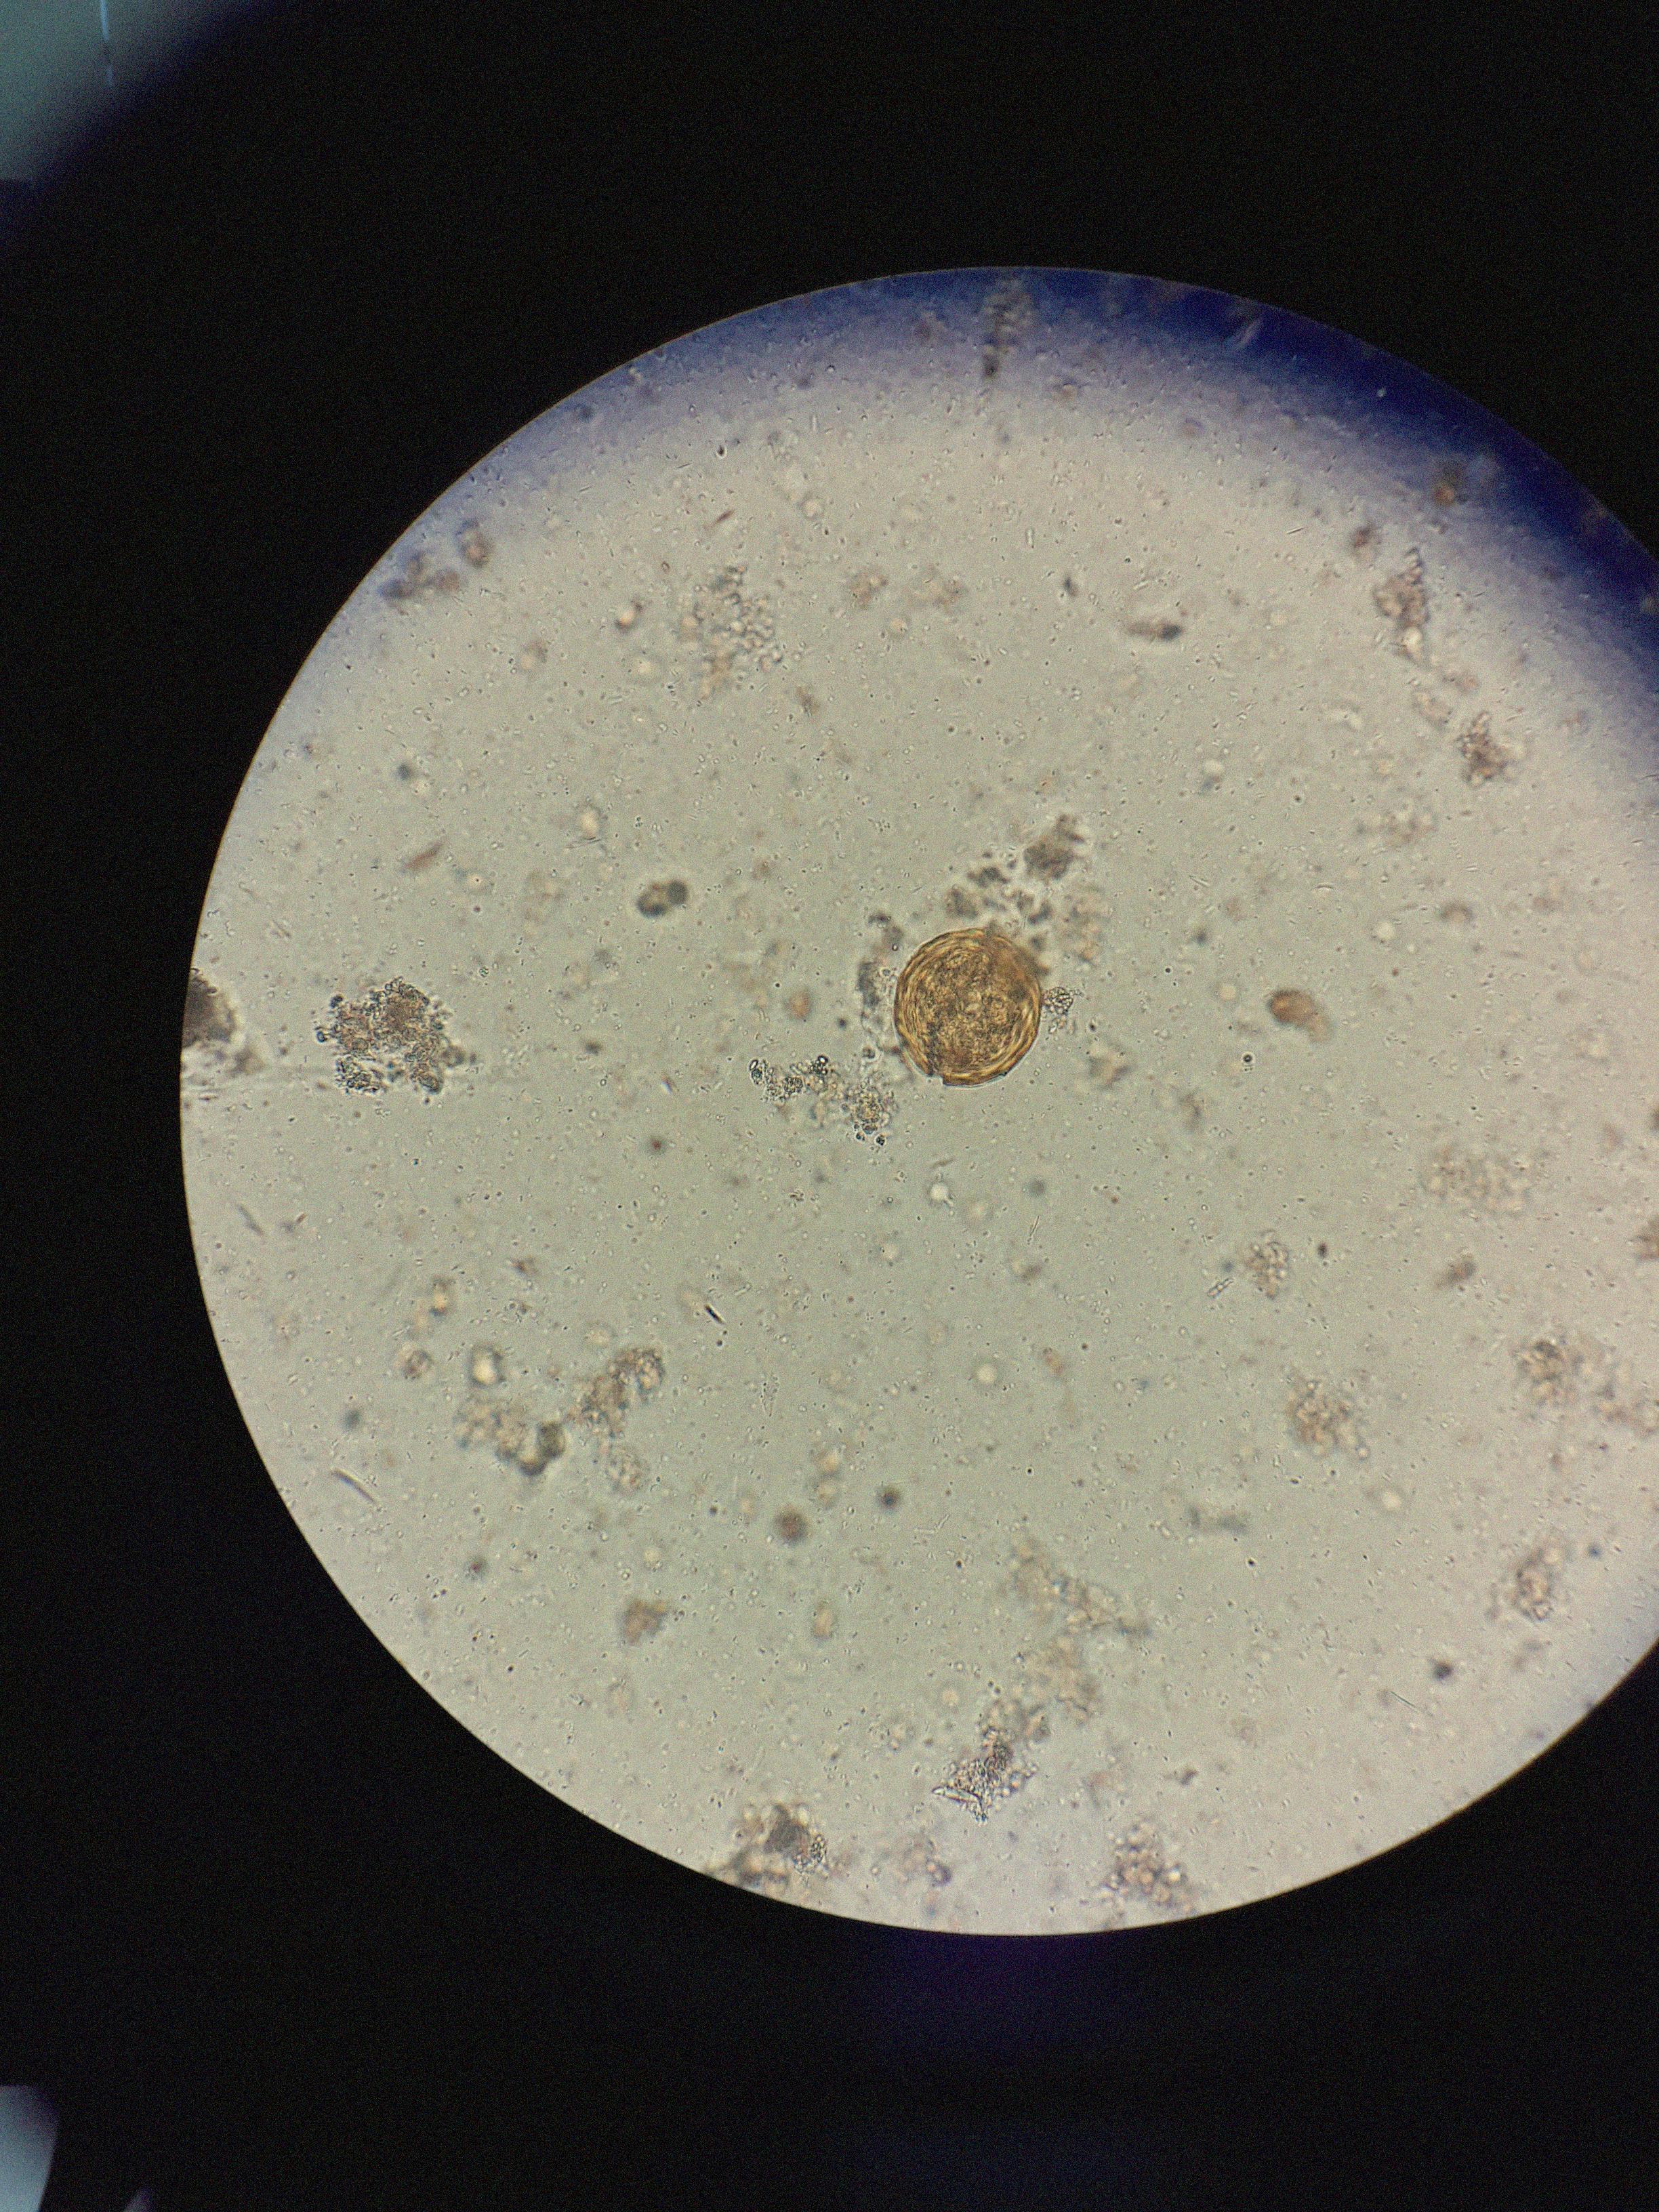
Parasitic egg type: Ascaris lumbricoides